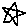
Label: star